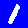
Digit: 1